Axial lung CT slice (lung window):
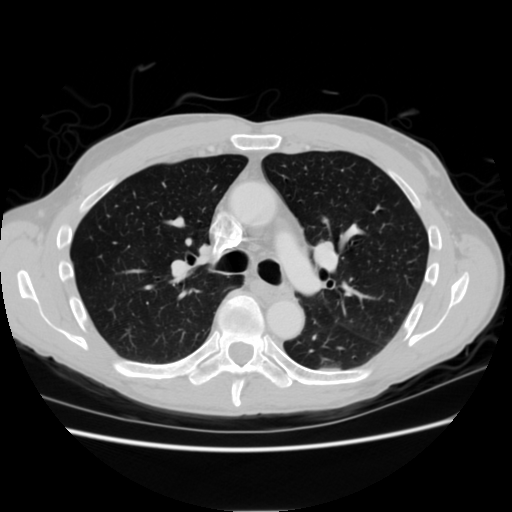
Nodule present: no